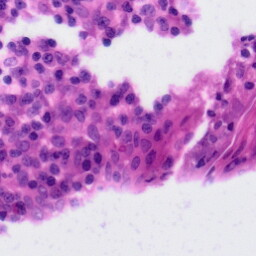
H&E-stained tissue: Tonsil